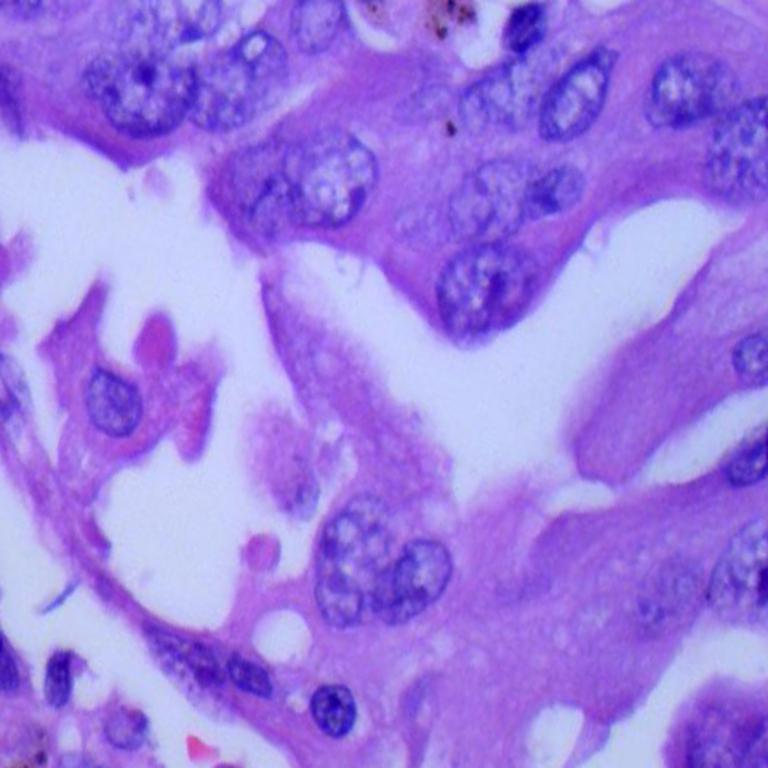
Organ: lung
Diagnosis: adenocarcinomas